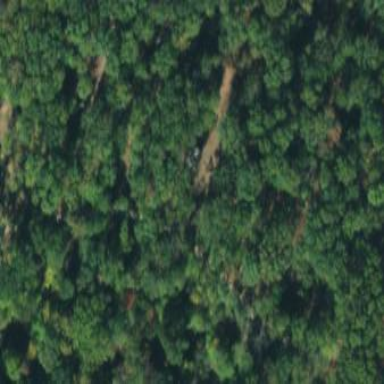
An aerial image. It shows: Campsite with tents set up.